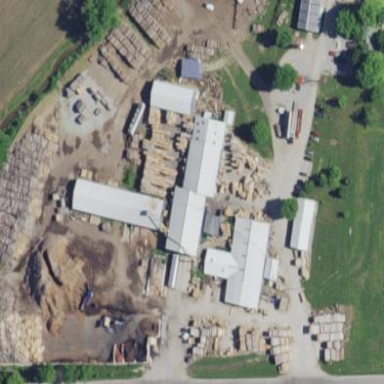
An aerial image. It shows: Industrial area known as lumber yard.